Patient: sex F, age 72
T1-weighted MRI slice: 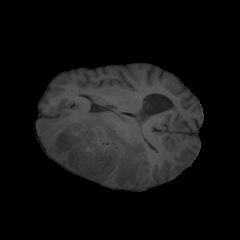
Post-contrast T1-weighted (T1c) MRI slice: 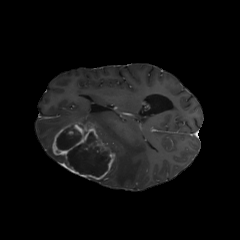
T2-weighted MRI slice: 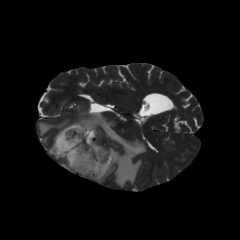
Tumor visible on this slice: yes
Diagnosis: Glioblastoma, IDH-wildtype
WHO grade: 4